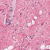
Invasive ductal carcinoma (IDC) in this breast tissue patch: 0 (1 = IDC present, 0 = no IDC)